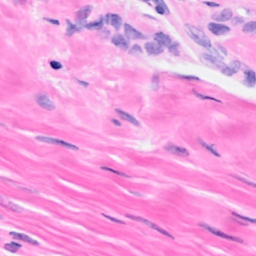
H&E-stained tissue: Breast